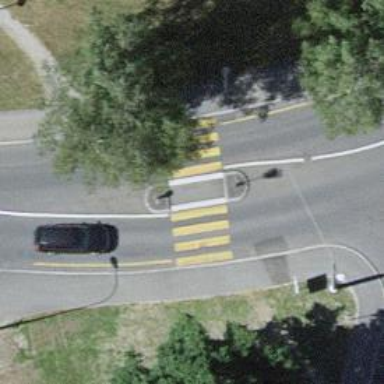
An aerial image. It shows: Kerb barrier.